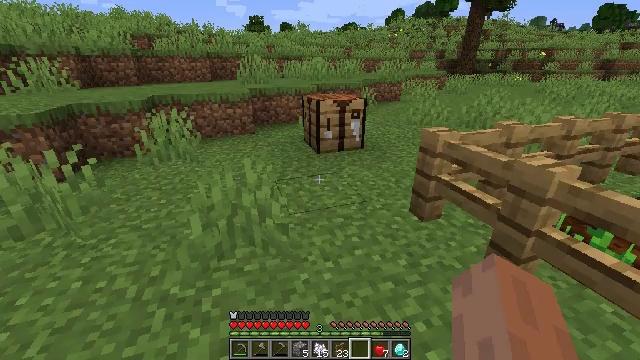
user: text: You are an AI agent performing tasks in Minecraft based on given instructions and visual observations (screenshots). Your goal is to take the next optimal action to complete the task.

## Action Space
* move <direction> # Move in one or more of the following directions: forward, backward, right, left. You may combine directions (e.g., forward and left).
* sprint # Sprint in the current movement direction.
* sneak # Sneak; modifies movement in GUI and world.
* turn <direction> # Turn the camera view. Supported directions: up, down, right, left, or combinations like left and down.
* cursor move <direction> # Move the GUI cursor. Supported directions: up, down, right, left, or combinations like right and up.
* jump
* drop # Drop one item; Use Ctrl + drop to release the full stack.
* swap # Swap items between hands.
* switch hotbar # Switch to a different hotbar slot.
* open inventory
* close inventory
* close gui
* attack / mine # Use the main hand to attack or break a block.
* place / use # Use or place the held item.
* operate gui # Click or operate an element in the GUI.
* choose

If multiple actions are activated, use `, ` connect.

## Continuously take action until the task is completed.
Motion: motion action
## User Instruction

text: Craft bone meal from bones in your inventory.
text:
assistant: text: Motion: close inventory